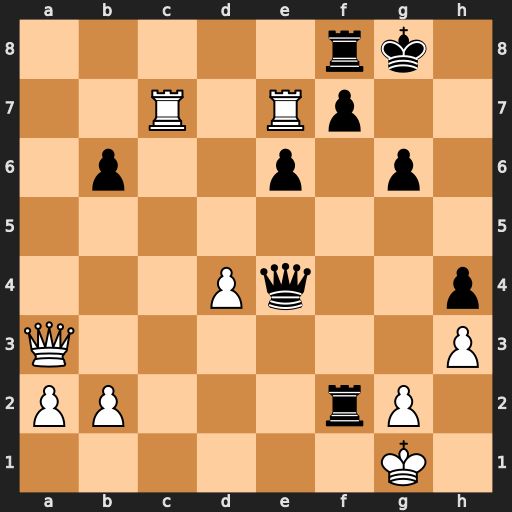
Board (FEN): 5rk1/2R1Rp2/1p2p1p1/8/3Pq2p/Q6P/PP3rP1/6K1
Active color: w
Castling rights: -
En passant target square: -
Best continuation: Kxf2 Qxd4+ Qe3